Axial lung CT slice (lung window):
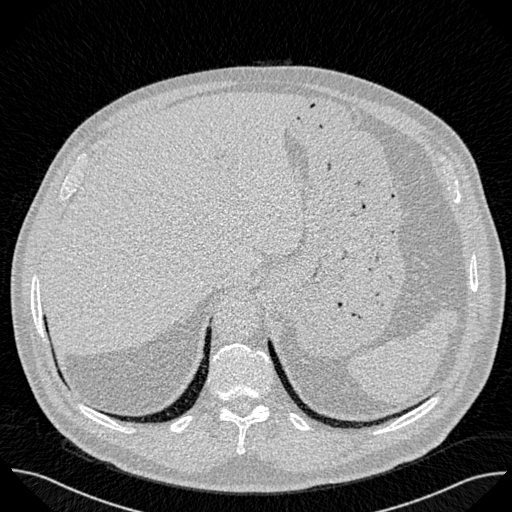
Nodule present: no